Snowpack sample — Buffalo Mountain, Silverthorne, Colorado, USA (1/25/25, 10:11 AM MST)
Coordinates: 39.6222, -106.1139
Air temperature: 22 °F
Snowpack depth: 110 cm
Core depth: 30 cm
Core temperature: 42.8 °F
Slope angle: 12°, slope face: 102°
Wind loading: high
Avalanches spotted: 0
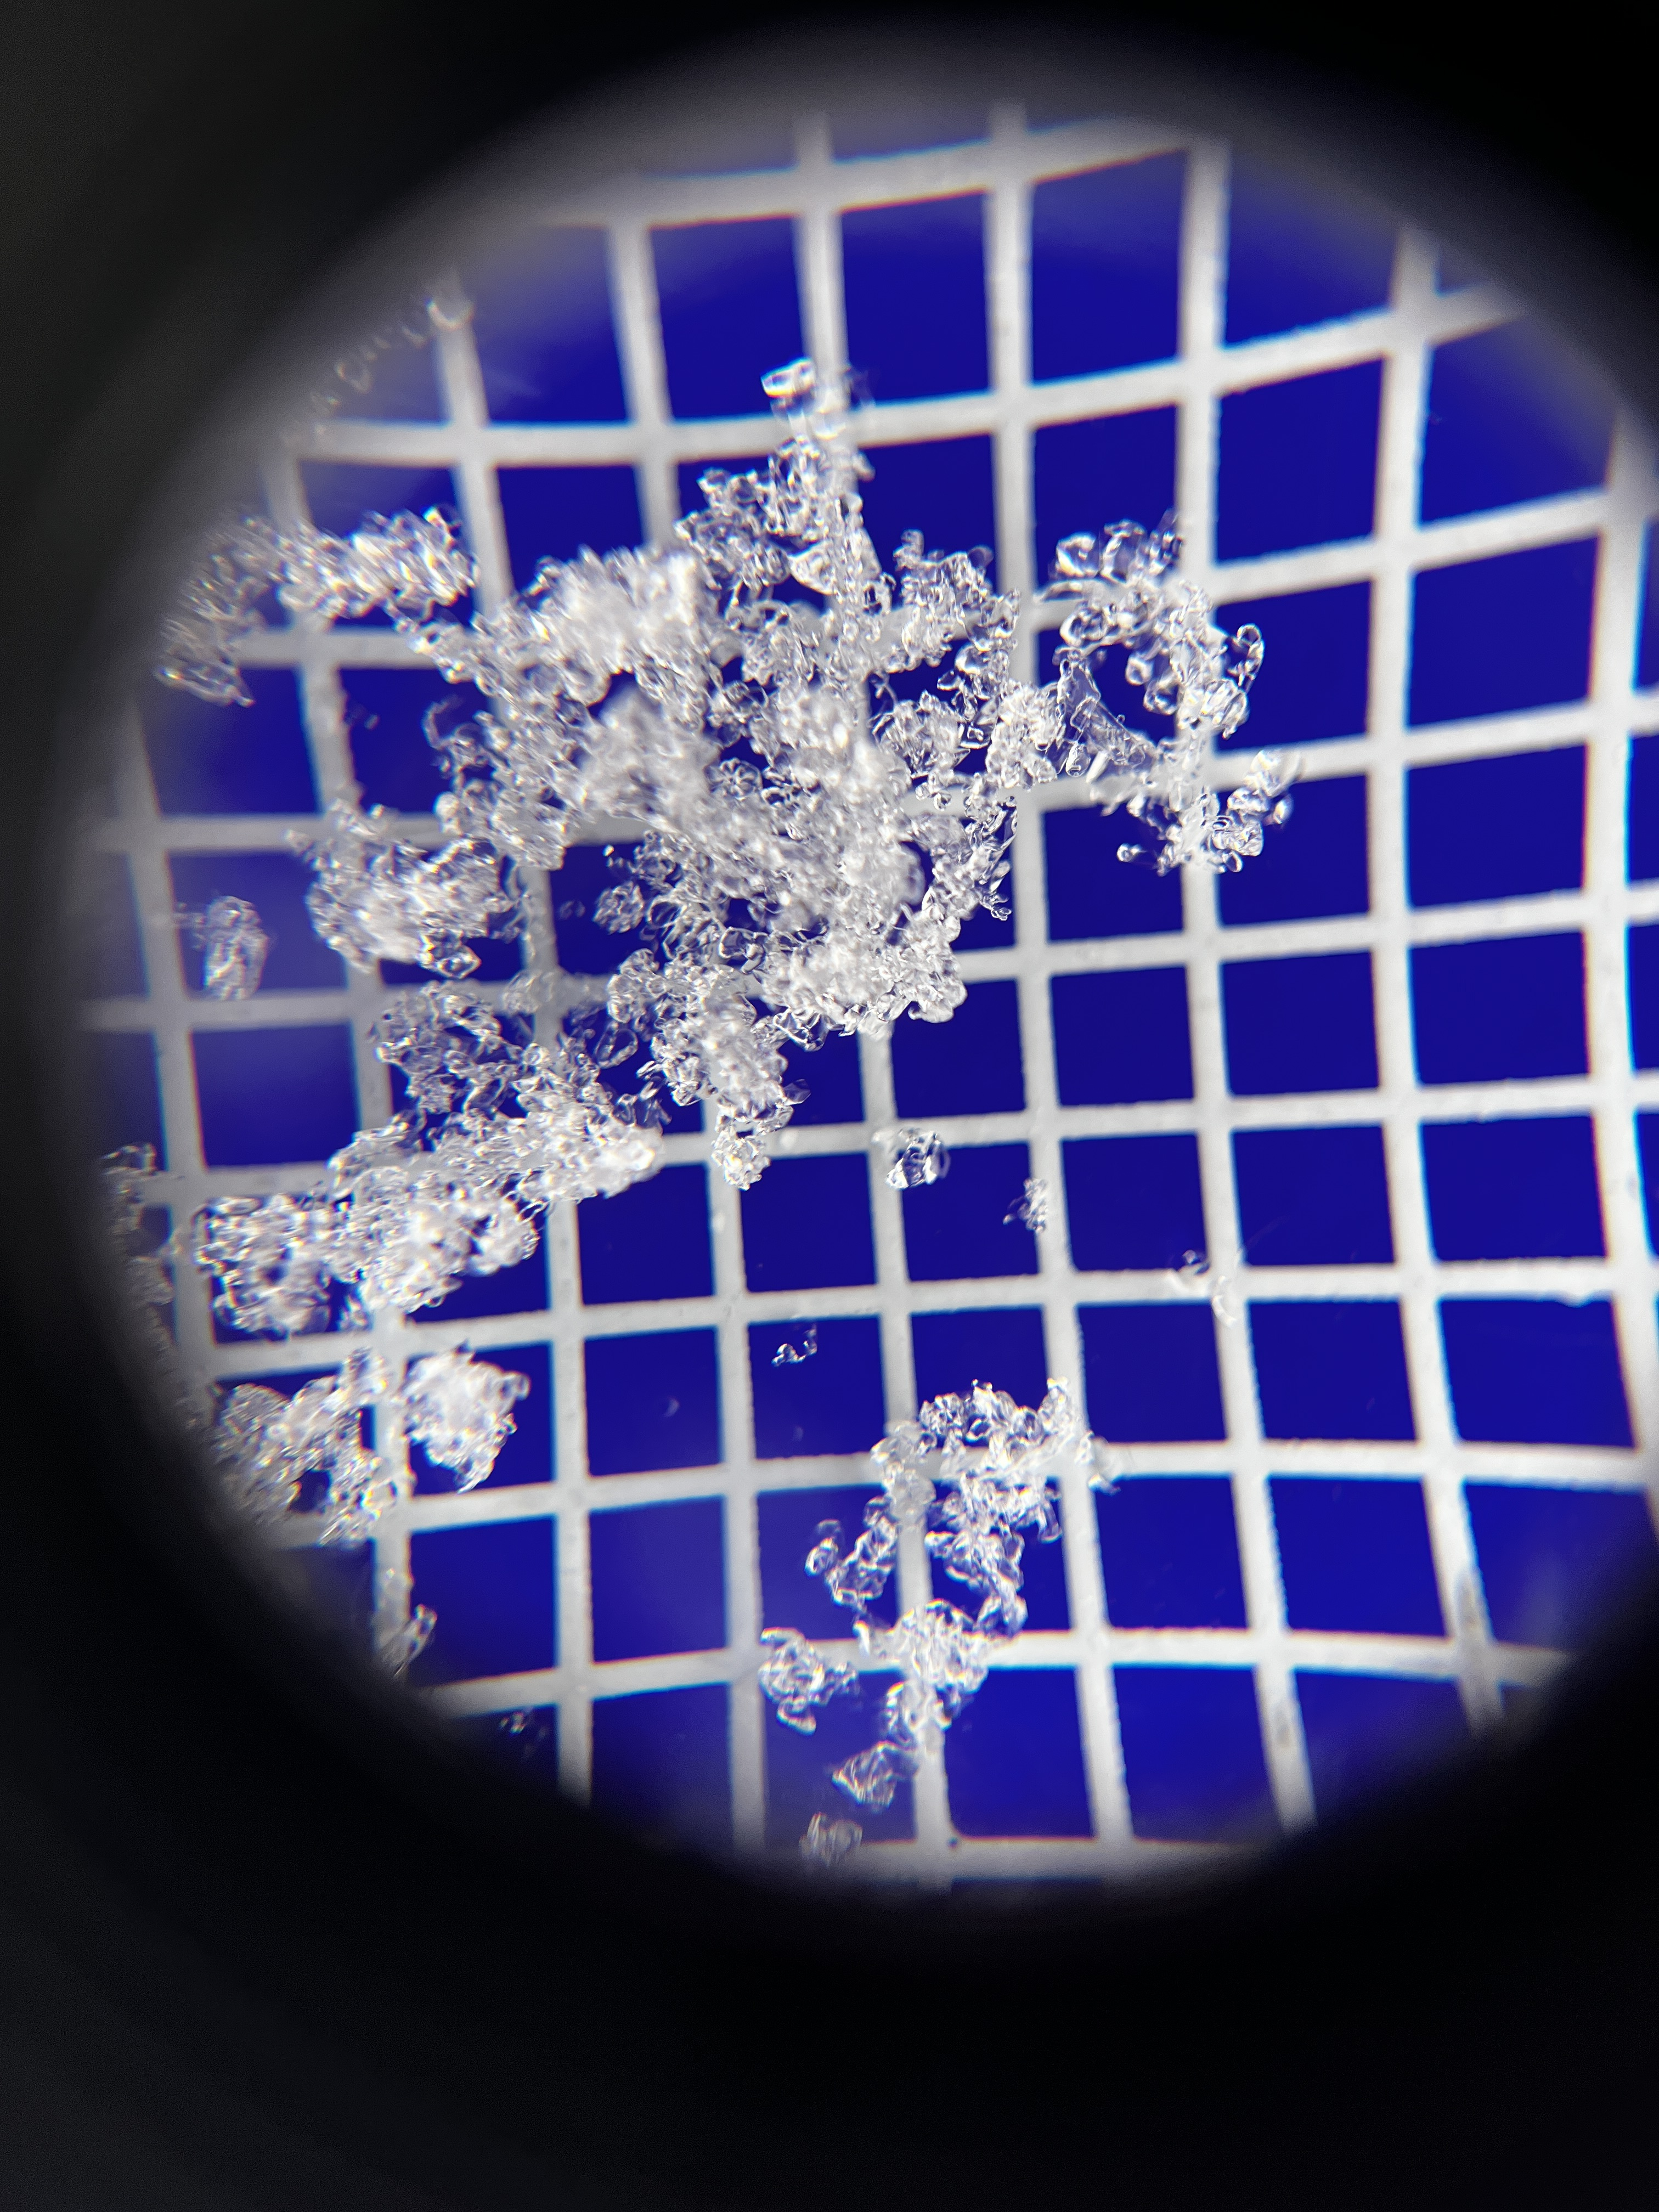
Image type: magnified_profile
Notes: No avalanches nearby, collected on the outskirts of a fire break 15 meters from the treeline, on way to Buffalo and Red Mountain